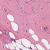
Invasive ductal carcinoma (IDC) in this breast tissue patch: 0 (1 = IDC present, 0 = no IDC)